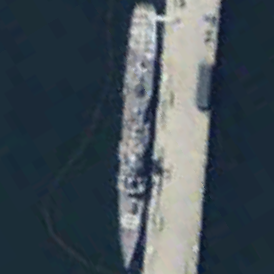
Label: cruiser